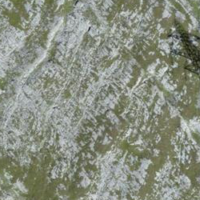
EUNIS habitat code: 23
Species observed at this site:
Dryas octopetala